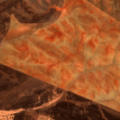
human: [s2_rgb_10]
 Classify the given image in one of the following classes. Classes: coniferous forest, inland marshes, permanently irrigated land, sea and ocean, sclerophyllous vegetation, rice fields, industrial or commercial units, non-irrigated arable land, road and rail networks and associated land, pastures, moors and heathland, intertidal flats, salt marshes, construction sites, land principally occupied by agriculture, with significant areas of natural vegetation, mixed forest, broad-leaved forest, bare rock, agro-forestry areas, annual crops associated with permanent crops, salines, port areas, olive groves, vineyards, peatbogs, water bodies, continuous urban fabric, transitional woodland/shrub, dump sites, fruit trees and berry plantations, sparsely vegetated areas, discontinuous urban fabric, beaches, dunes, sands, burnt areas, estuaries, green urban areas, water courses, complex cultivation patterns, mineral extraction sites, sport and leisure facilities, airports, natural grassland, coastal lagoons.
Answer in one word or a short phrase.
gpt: non-irrigated arable land, permanently irrigated land, olive groves